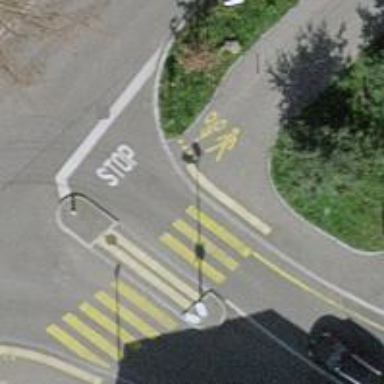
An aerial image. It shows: Kerb serving as barrier.